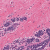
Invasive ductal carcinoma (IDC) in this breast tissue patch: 0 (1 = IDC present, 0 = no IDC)